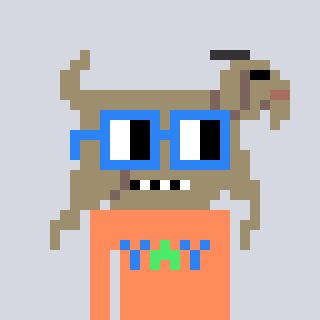
a pixel art character with square blue glasses, a goat-shaped head and a peachy-colored body on a cool background